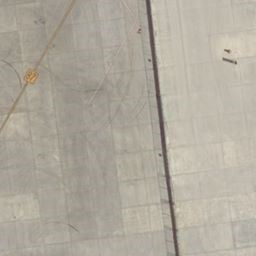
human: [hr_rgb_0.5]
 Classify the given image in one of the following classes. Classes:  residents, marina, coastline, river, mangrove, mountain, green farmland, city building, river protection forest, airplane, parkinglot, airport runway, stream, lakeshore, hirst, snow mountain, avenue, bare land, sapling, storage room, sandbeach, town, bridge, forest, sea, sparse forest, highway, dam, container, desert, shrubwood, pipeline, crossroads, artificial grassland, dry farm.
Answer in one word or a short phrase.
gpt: airport runway